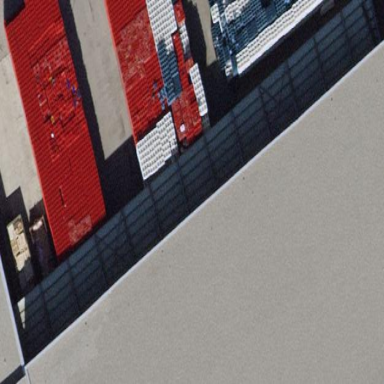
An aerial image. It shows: Building with flat roof.